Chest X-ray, AP view. Patient: 34 years old, sex M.
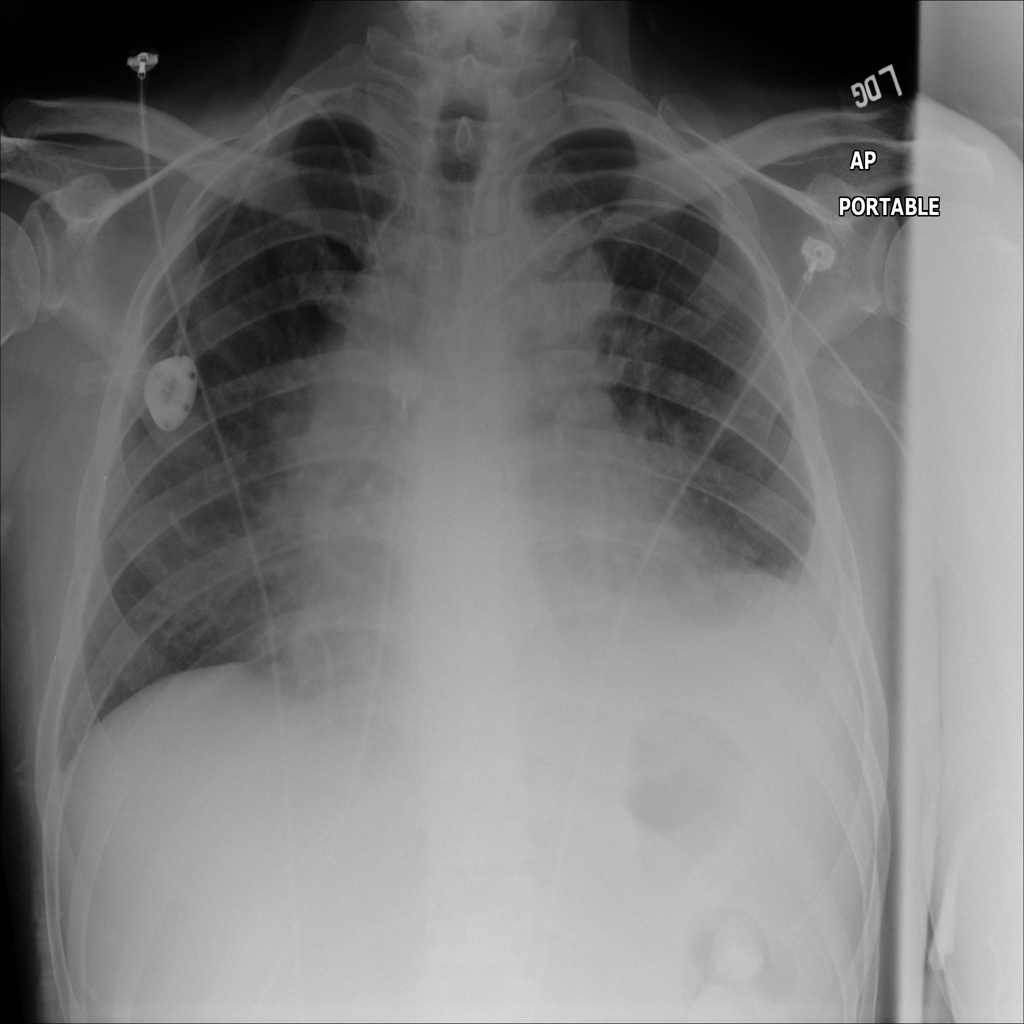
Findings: Atelectasis, Consolidation, Effusion, Mass